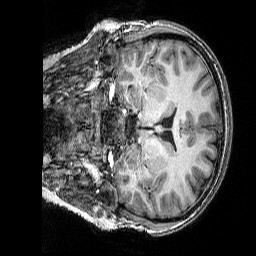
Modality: T1w
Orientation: coronal
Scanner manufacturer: siemens
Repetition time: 2.5 s
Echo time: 0.00341 s